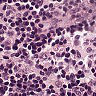
Metastatic tissue present: no